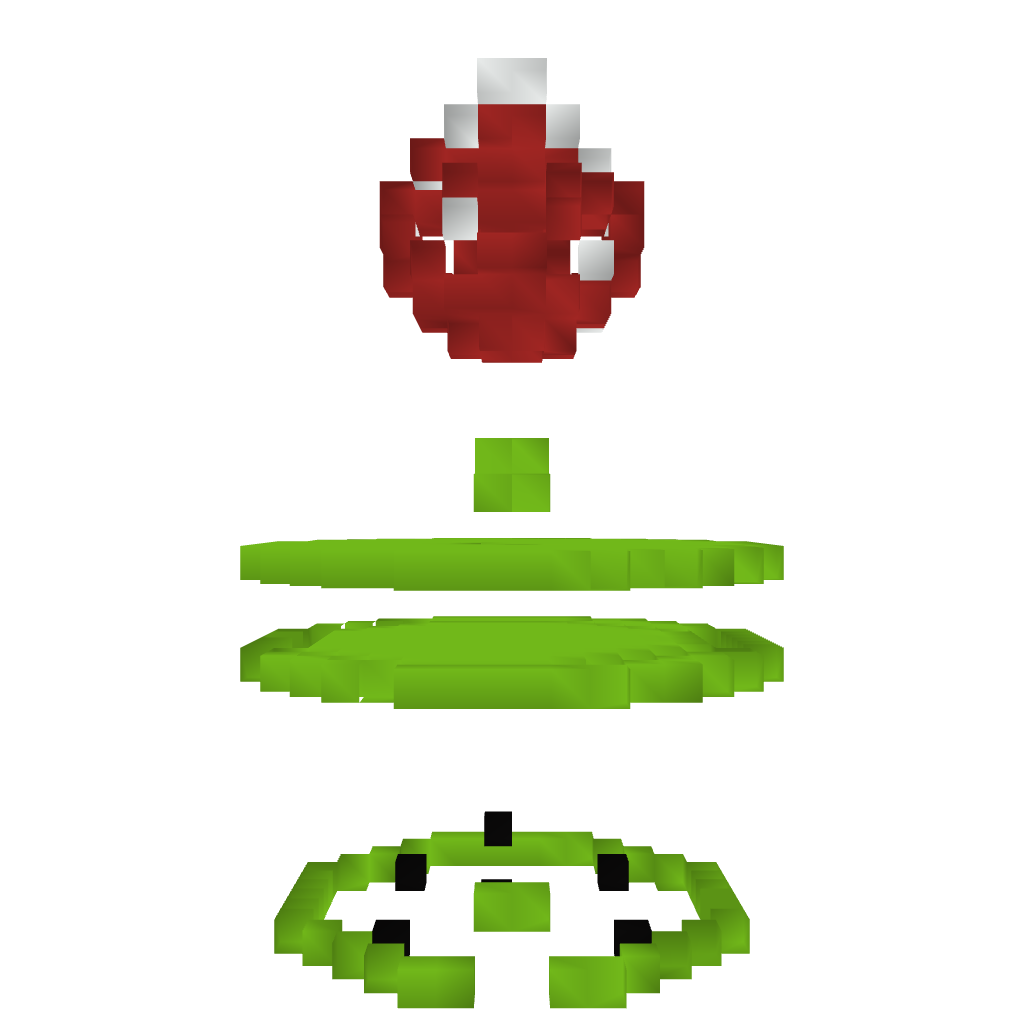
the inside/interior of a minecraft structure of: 3d mariopipe _pharna plant